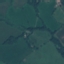
Label: Pasture